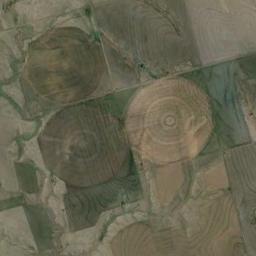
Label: circular_farmland